Question: I'm trying to use Email-ext (Version 2.27.1) with Jenkins (Version 1.508) to send an email when a build fails, to the committers who had worked on the project since the last success.
I'd like to also attach the build log to the email, and I see and check the "Attach Build Log" button, but whenever I click Save or Apply, and go back in to the configuration, the button is unchecked again. What's going on and how can I fix this?

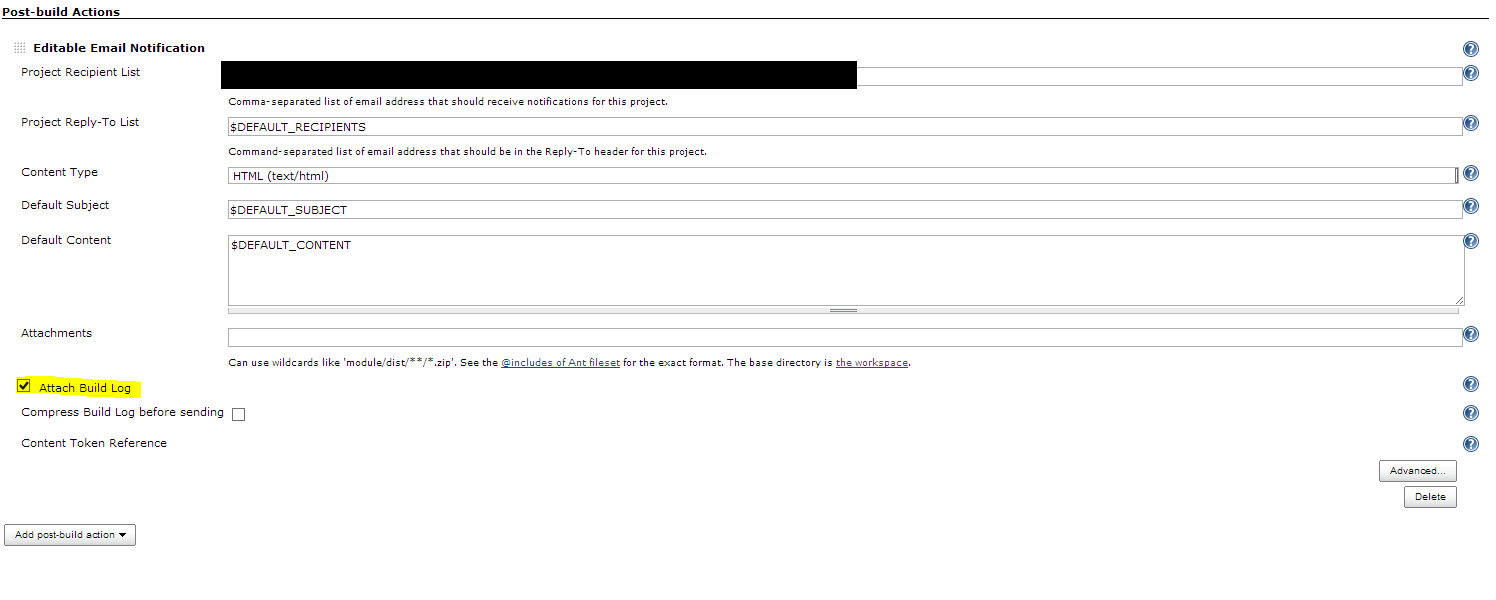
Answer: This was a bug in email-ext 2.27.1 and is fixed in 2.28 (Released today, if you'd believe it.)
<URL>